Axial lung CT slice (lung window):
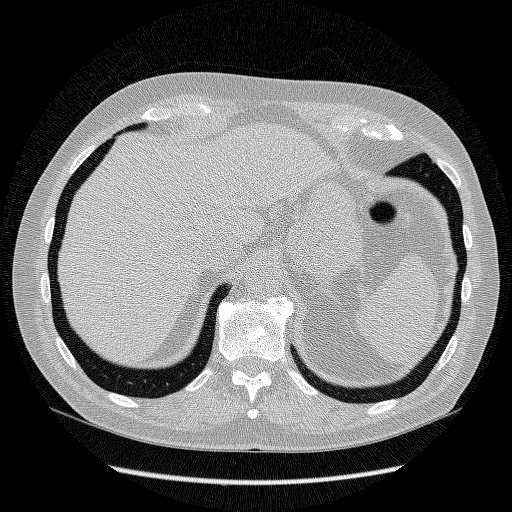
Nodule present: no